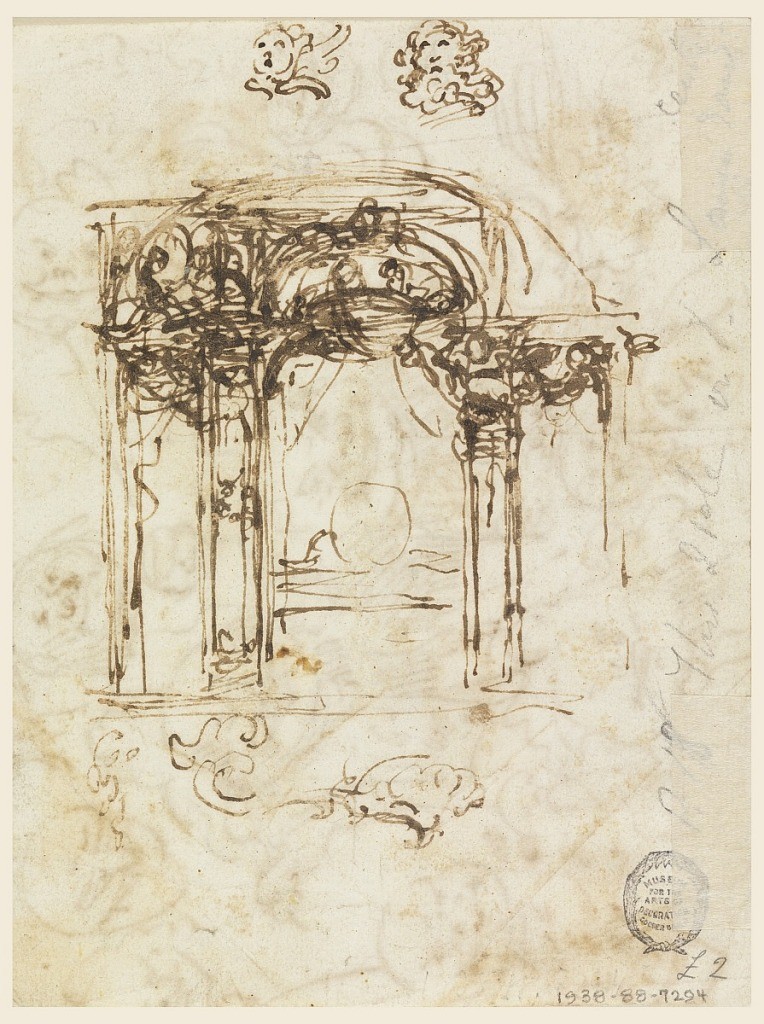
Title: Studies of Heads
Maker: Carlo Marchionni, Italian, 1702–1786
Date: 1760–80
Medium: Pen and ink on laid paper
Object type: Drawing
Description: The caricatures refer mostly to an old man wearing a wig; some show the bust. The other - non caricature - heads are shown looking downwards or upwards. One is a cherub; some accounting is written in intervals and over sketches. On verso: elevation of a bed alcove with alternative suggestions. The bed is sketched. Above a cherub and the head of a bearded man. Below is the left part of a roughly sketched ornament.